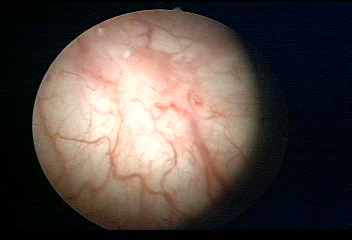
Modality: WLC
Class: Normal mucosa
Bladder cancer association: No